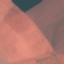
Land use / land cover: AnnualCrop